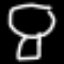
Label: mushroom